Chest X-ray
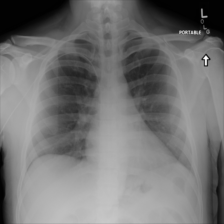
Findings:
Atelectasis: negative
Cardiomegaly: negative
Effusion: negative
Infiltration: negative
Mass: negative
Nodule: negative
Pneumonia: negative
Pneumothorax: negative
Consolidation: negative
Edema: negative
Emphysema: negative
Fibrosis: negative
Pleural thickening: negative
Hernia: negative